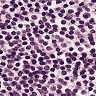
Metastatic tissue present: no